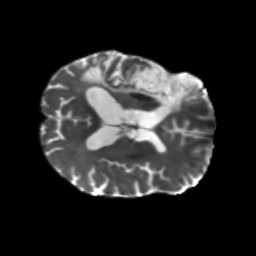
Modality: T2w
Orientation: axial
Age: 71
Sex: male
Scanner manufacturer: siemens
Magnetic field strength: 3 T
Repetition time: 5.47 s
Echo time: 0.0854 s